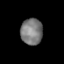
Tissue: prostate
Cell type: T cells
Senescence score: 0.3507
Nuclear area (px): 561
Mean DAPI intensity: 122.963